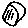
Label: moon